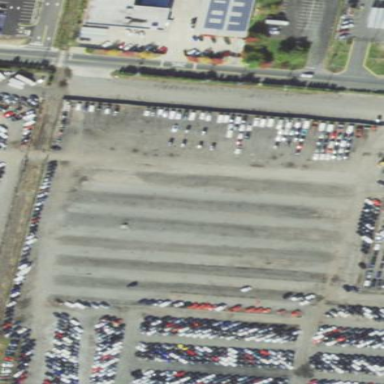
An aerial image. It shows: Parking area.